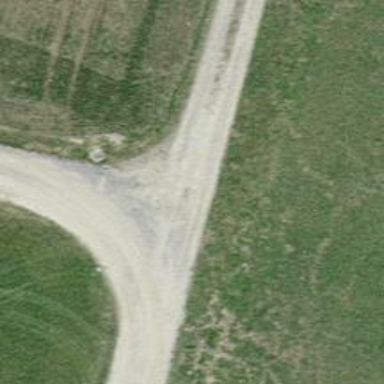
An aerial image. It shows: Track with grade 2 gravel surface.